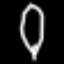
Label: leaf